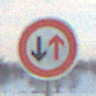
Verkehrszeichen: VorrangDesGegenverkehrs
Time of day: SunriseSunset
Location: Outdoor (Nature)
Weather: PartlyCloudy
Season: NotSpecified
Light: Natural